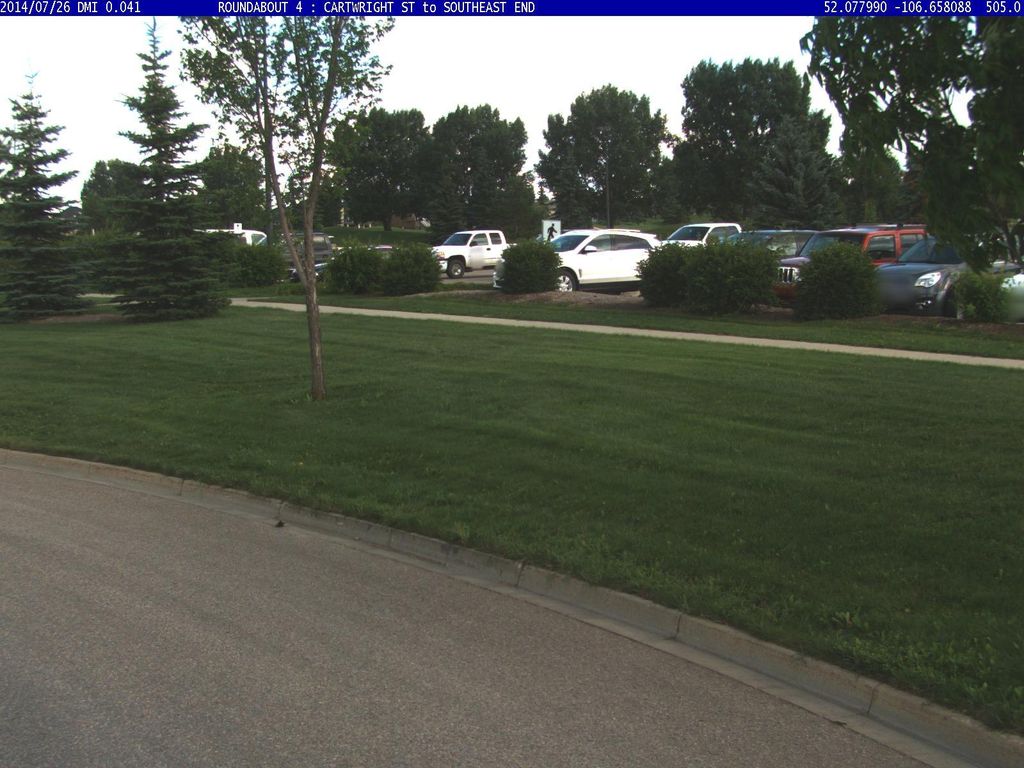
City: saskatoon